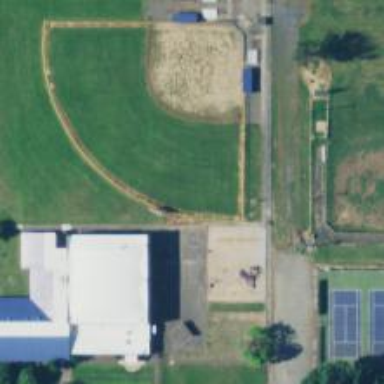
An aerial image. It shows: Softball field.